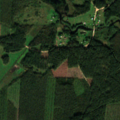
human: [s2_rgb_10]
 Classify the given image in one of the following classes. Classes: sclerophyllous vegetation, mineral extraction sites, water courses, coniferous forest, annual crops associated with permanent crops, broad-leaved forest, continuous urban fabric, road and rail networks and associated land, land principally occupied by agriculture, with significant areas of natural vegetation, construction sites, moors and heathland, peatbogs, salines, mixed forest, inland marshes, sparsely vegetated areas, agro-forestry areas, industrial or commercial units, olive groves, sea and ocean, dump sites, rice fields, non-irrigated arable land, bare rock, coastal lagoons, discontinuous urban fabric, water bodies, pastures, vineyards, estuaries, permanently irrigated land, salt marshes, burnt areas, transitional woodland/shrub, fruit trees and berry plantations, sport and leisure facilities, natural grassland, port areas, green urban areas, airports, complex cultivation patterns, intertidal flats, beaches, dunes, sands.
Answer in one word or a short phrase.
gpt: pastures, land principally occupied by agriculture, with significant areas of natural vegetation, coniferous forest, mixed forest